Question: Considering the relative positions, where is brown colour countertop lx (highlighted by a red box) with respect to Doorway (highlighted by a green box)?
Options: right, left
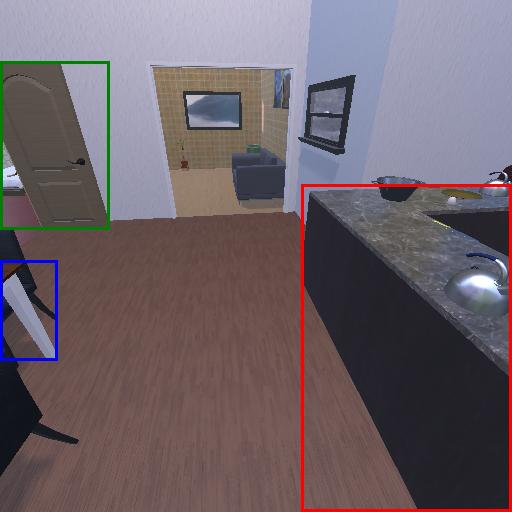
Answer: right